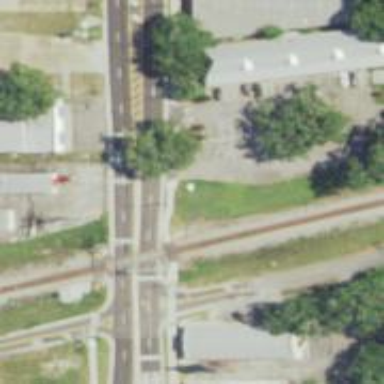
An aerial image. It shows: Railway crossing with lights and saltire markings.